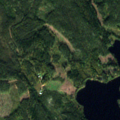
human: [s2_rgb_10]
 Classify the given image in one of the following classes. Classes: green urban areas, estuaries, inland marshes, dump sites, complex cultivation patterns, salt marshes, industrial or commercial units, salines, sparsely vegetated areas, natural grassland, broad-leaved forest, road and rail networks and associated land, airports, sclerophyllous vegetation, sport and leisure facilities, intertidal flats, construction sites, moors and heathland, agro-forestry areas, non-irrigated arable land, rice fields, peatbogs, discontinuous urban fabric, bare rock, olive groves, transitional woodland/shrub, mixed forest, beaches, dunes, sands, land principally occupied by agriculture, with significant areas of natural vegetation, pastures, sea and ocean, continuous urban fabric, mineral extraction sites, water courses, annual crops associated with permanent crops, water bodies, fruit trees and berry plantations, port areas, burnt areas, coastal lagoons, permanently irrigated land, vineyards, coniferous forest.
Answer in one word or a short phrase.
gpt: coniferous forest, transitional woodland/shrub, water bodies